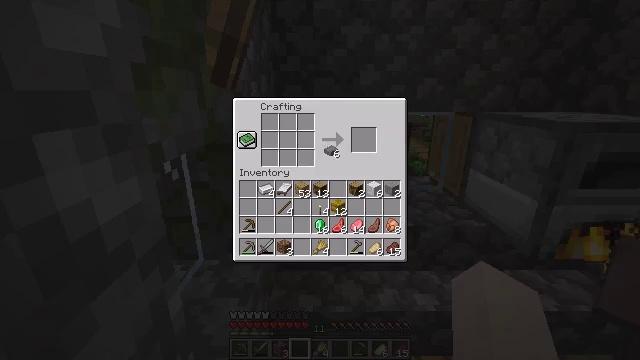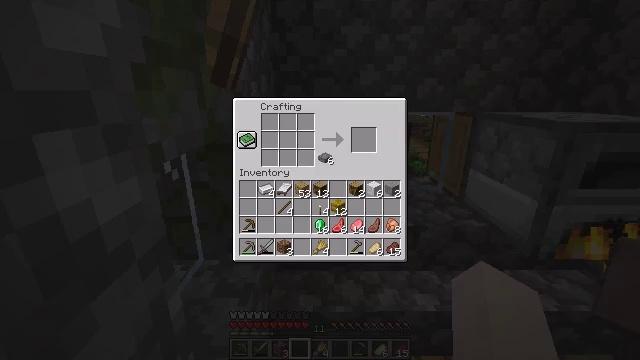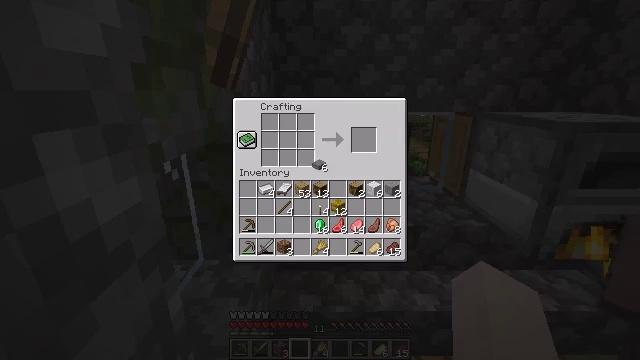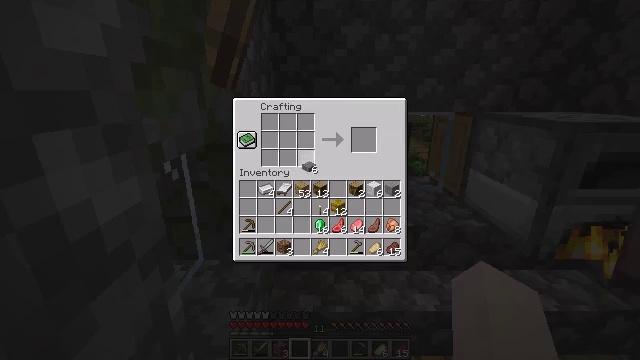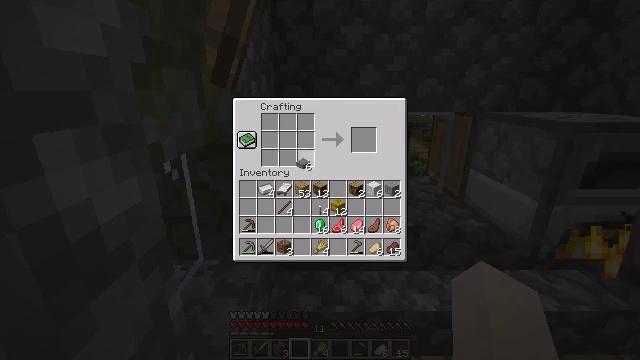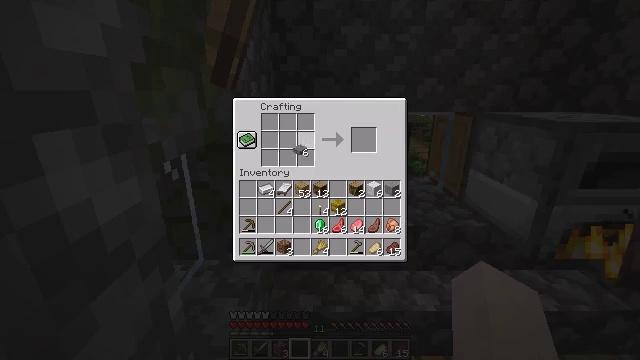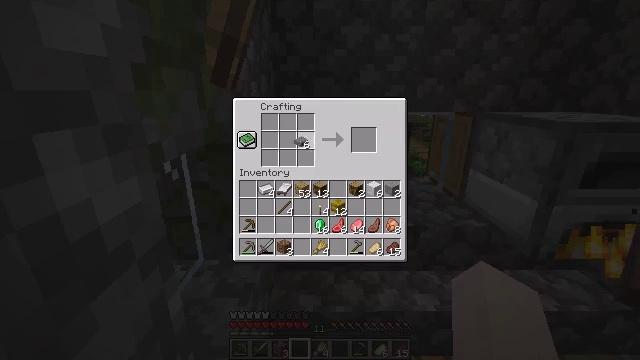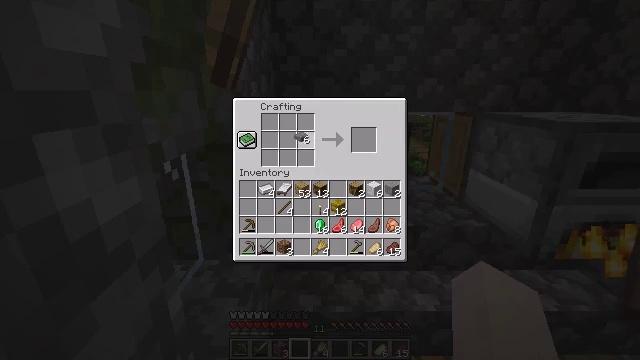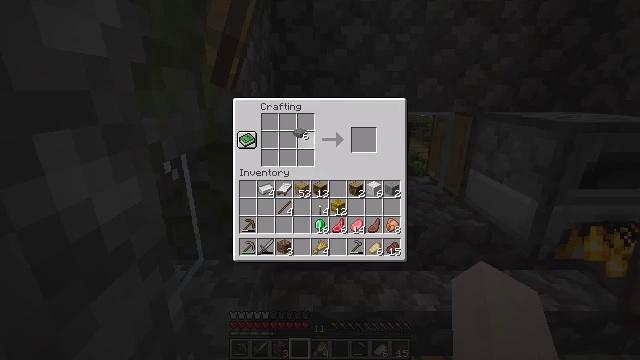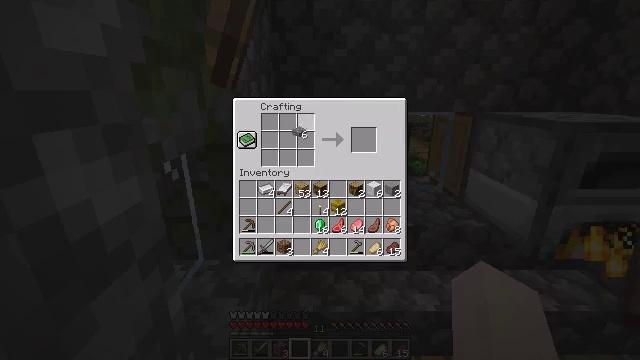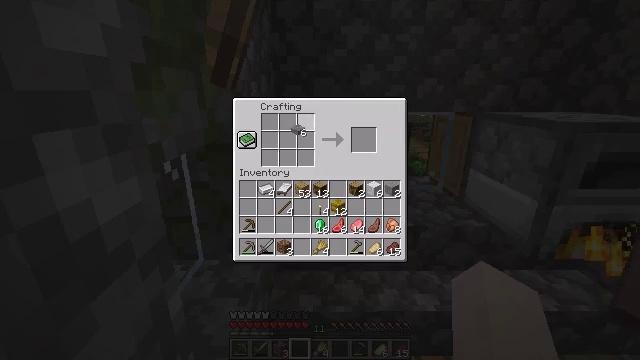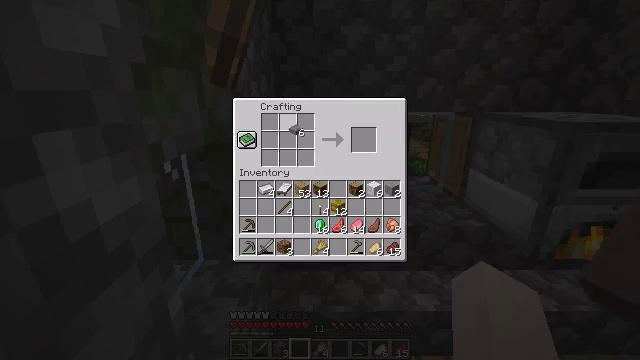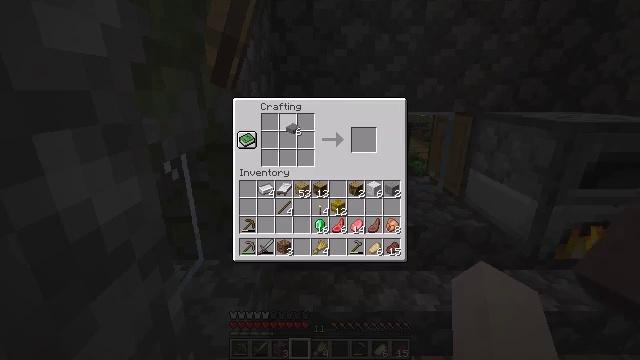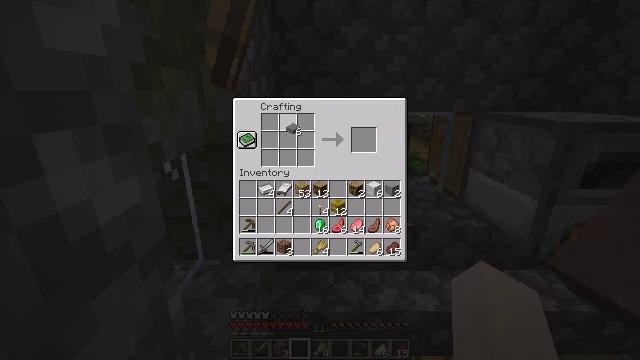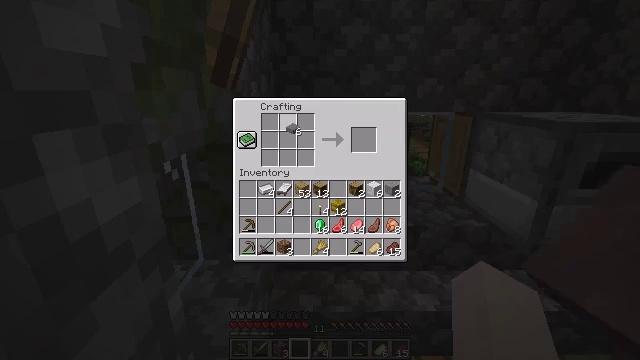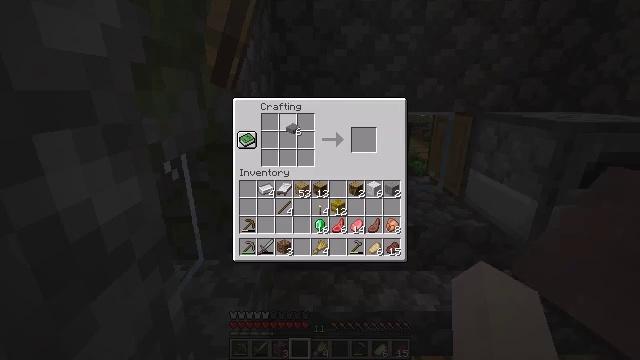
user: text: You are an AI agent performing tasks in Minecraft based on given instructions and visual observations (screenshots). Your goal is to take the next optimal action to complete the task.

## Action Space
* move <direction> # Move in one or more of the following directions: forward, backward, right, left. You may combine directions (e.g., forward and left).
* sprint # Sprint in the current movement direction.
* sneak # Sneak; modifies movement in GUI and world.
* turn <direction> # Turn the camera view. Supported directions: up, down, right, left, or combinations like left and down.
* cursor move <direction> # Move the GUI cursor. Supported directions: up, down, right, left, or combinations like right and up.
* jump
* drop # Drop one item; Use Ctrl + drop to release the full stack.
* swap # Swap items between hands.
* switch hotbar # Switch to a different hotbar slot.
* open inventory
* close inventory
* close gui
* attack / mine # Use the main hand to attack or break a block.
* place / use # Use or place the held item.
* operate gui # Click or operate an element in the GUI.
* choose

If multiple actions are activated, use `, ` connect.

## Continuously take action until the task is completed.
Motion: motion action
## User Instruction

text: Craft a grindstone.
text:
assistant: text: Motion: cursor move down, open gui
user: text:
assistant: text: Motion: cursor move down
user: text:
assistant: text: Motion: cursor move left
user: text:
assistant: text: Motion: no_op
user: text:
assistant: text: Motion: cursor move up
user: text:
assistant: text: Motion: cursor move up
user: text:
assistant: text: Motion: no_op
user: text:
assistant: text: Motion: no_op
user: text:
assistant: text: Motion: no_op
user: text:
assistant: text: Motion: no_op
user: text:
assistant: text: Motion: no_op
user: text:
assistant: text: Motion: no_op
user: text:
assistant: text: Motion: no_op
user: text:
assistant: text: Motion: no_op
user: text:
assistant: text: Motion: choose
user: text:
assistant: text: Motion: choose
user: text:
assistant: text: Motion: choose
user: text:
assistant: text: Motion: no_op
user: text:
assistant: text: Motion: cursor move down
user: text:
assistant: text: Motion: cursor move down
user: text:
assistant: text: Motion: cursor move down
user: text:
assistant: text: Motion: cursor move down
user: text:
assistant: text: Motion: cursor move down
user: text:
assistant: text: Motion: no_op
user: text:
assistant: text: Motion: no_op
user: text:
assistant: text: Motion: no_op
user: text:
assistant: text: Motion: no_op
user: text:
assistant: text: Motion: no_op
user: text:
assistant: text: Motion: no_op
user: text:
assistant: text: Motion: operate gui